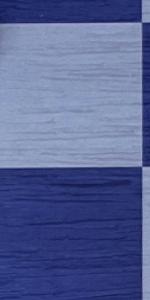
Label: Empty